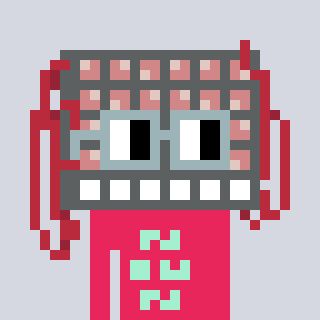
a pixel art character with square dark gray glasses, a turing-shaped head and a redpinkish-colored body on a cool background